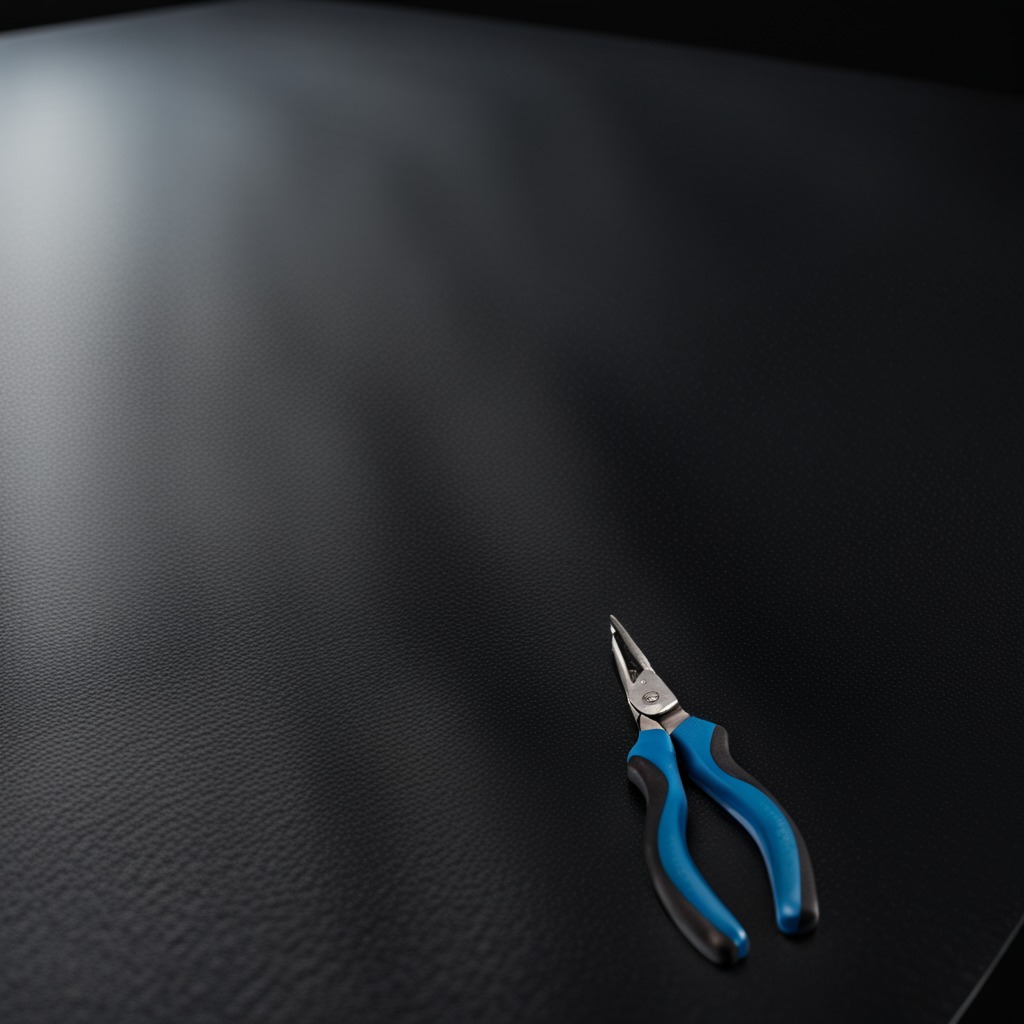
A plier is lying on the clean granite tabletop inside a workshop at night.